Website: apple
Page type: order-tracking
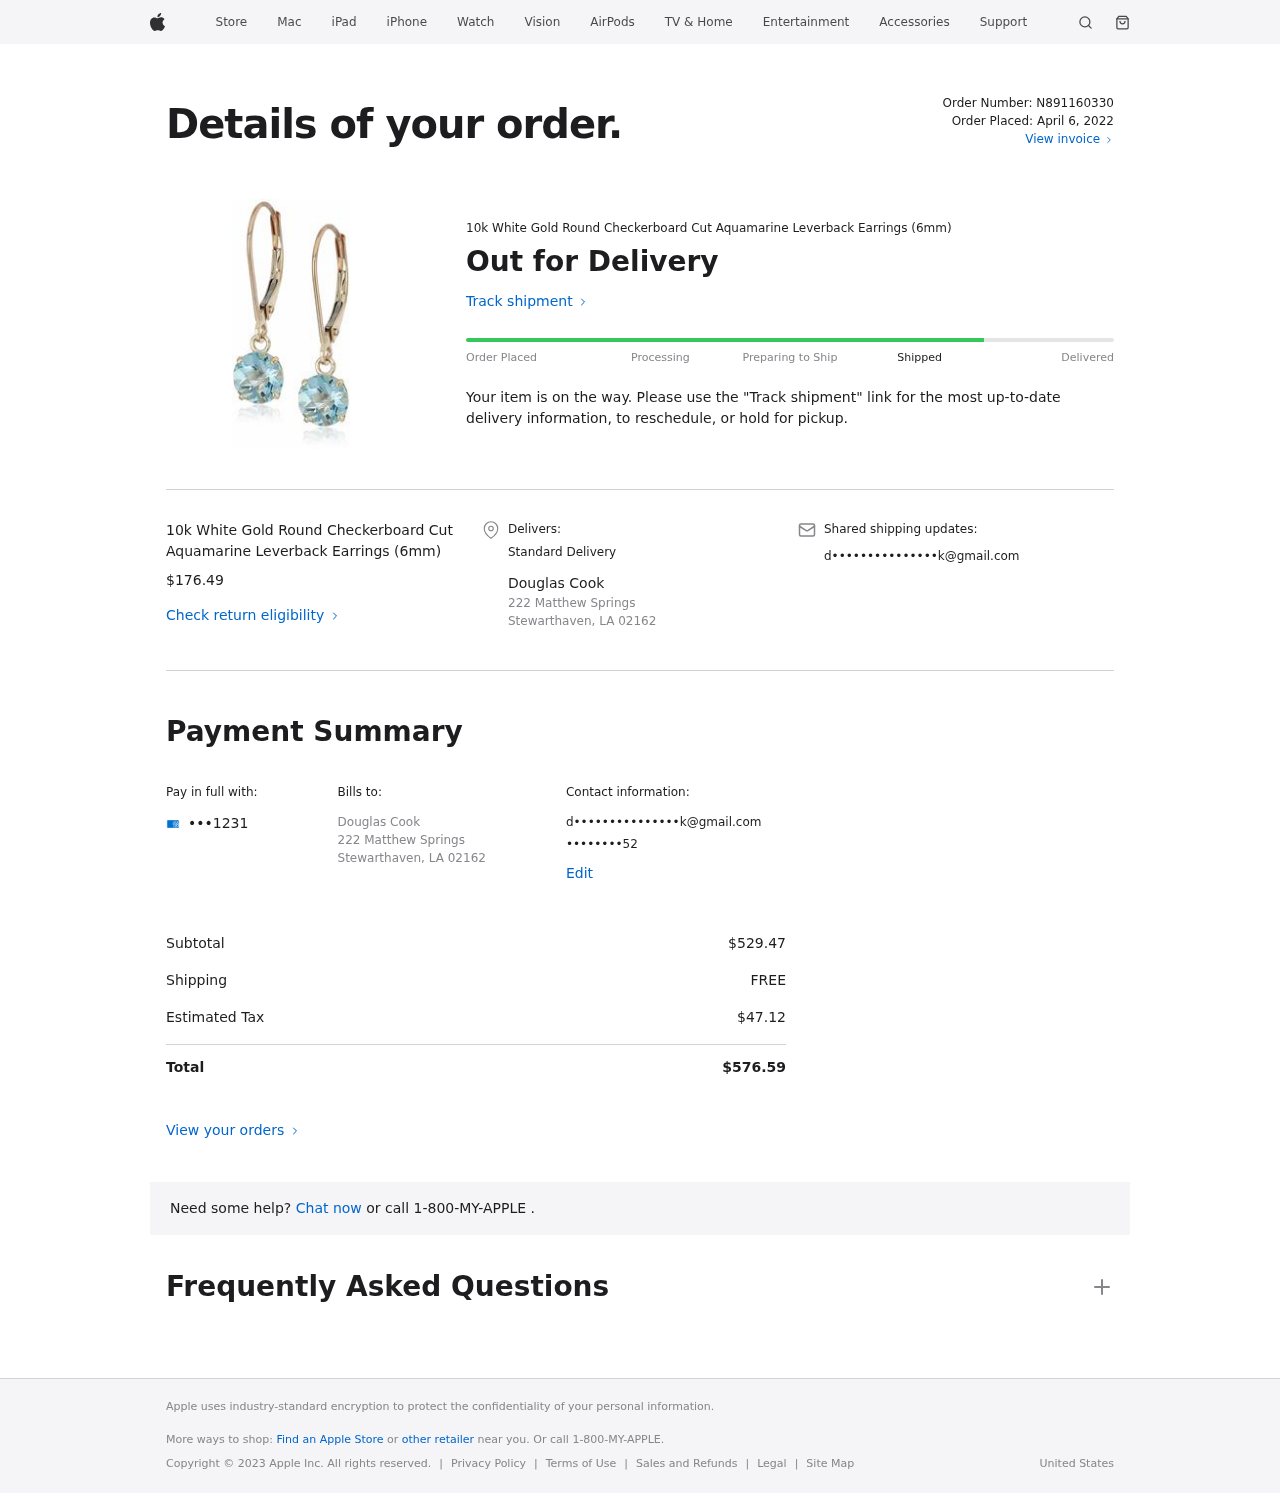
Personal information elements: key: PII_CARD_LAST4
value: •••1231
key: PII_CITY_STATE_ZIP
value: Stewarthaven, LA 02162
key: PII_EMAIL
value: d•••••••••••••••k@gmail.com
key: PII_FULLNAME
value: Douglas Cook
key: PII_PHONE
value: ••••••••52
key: PII_STREET
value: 222 Matthew Springs
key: PII_FULLNAME2
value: Douglas Cook
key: PII_CITY
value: Stewarthaven
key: PII_STATE_ABBR
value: LA
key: PII_POSTCODE
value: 02162
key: PII_POSTCODE_FULL
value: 02162
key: PII_CITY_STATE
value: Stewarthaven, LA
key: PII_POSTCODE_NUMERIC
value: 2162
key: PII_EMAIL2
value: d•••••••••••••••k@gmail.com
Product elements: key: PRODUCT1_NAME
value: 10k White Gold Round Checkerboard Cut Aquamarine Leverback Earrings (6mm)
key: PRODUCT1_PRICE
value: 176.49
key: PRODUCT1_NAME2
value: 10k White Gold Round Checkerboard Cut Aquamarine Leverback Earrings (6mm)
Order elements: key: ORDER_ID
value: Order Number: N891160330
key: ORDER_DATE
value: Order Placed: April 6, 2022
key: ORDER_SUBTOTAL
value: $529.47
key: ORDER_SHIPPING_COST
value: FREE
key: ORDER_TAX
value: $47.12
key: ORDER_TOTAL
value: $576.59